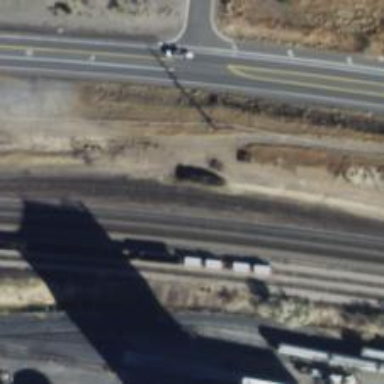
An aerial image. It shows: Railway siding with rails.